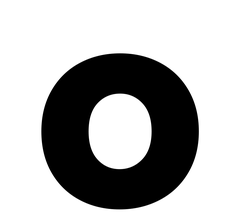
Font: Poppins-Bold